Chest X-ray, AP view. Patient: 54 years old, sex F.
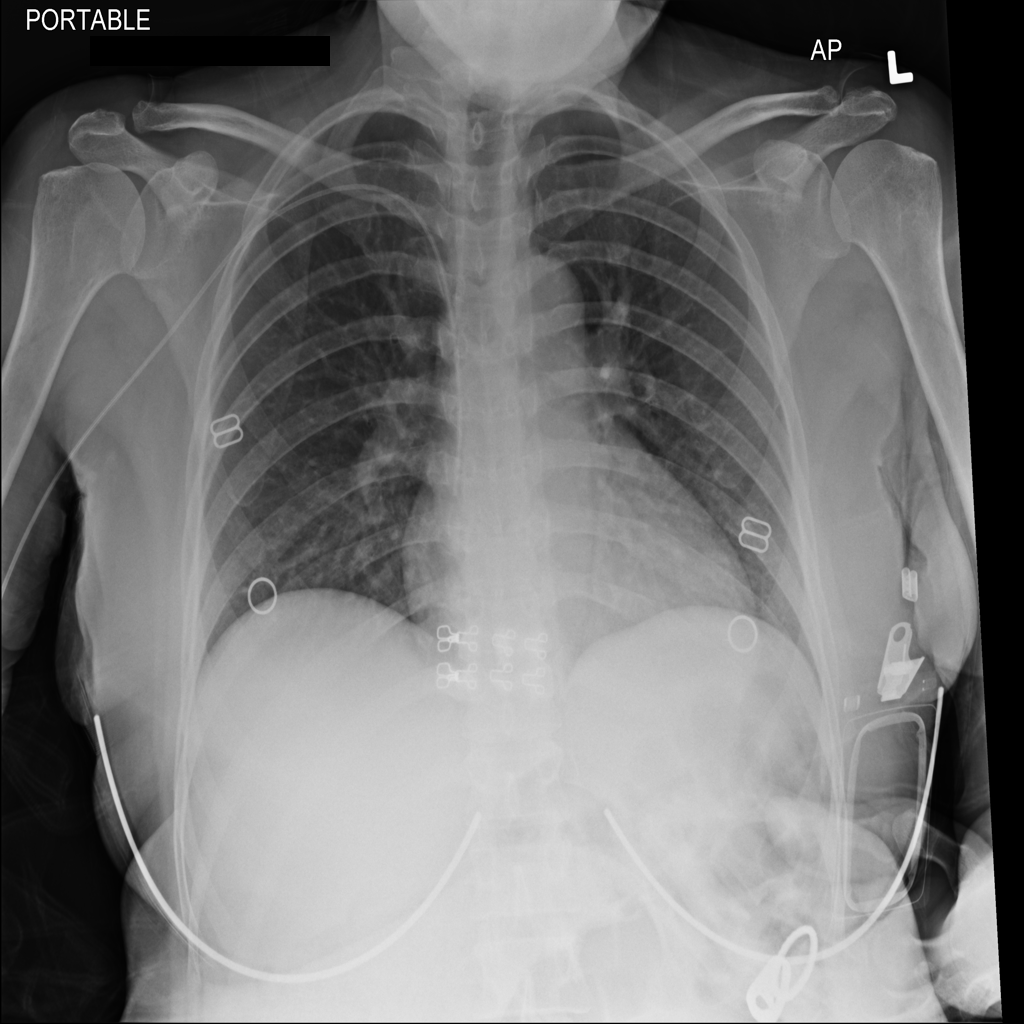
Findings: No Finding